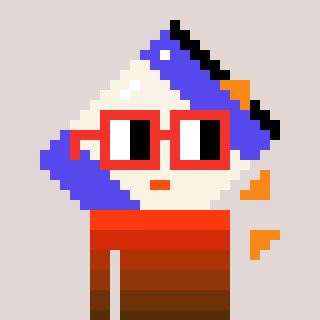
a pixel art character with square red glasses, a chips-shaped head and a peachy-colored body on a warm background